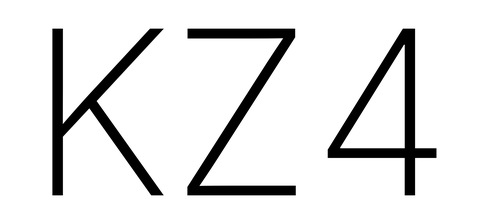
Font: Inter_ExtraLight